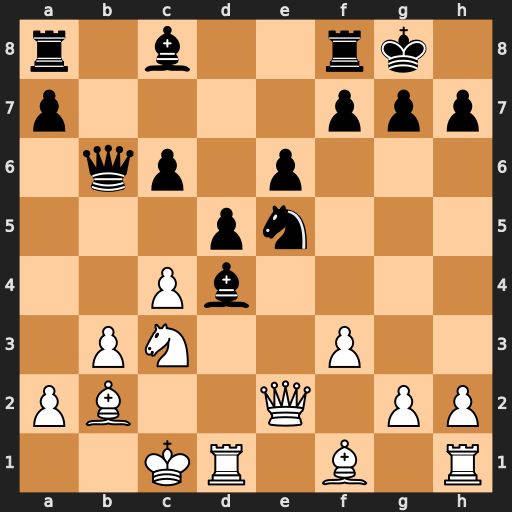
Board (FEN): r1b2rk1/p4ppp/1qp1p3/3pn3/2Pb4/1PN2P2/PB2Q1PP/2KR1B1R
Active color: w
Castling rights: -
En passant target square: -
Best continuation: Rxd4 Qxd4 Nxd5 Nd3+ Qxd3